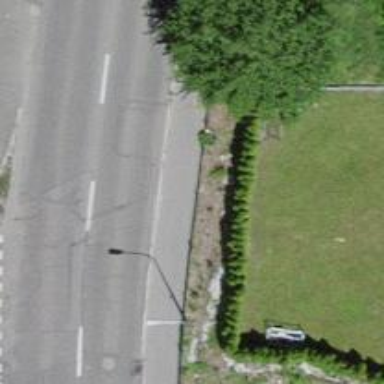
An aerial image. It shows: Bus stop with platform for public transport.